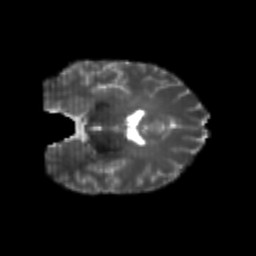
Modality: T2w
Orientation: coronal
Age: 24
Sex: female
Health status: healthy
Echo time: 0.074 s